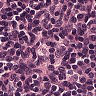
Metastatic tissue present: no